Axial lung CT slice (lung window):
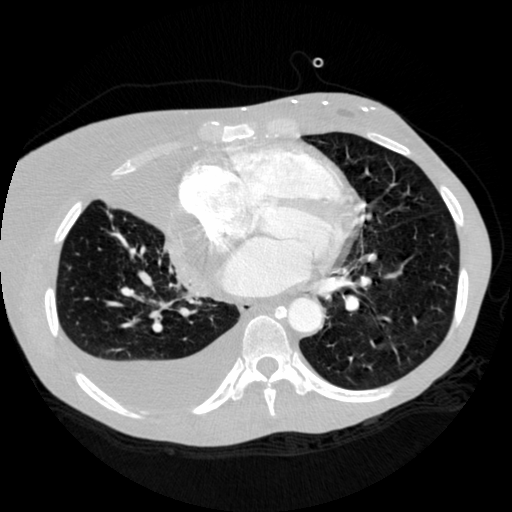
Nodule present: no